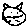
Label: cat